Aerial crown-view tile of a tropical tree (Barro Colorado Island, Panama), acquired 20250818:
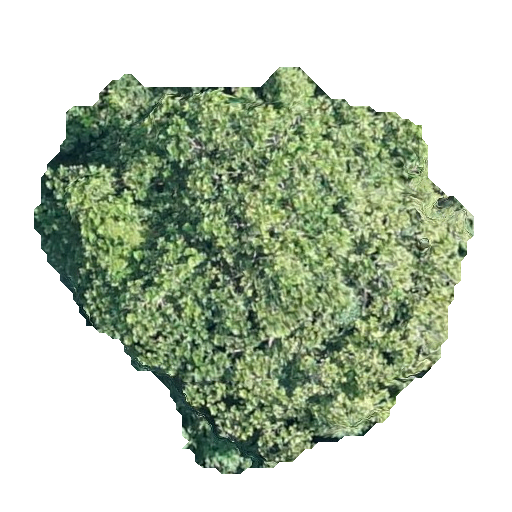
Species: Anacardium excelsum
GBIF accepted scientific name: Anacardium excelsum
Crown area: 175.332 m²